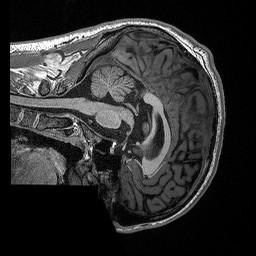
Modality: T1w
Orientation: sagittal
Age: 24
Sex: male
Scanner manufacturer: siemens
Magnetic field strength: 3 T
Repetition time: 2.3 s
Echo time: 0.00298 s